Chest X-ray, PA view. Patient: 69 years old, sex M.
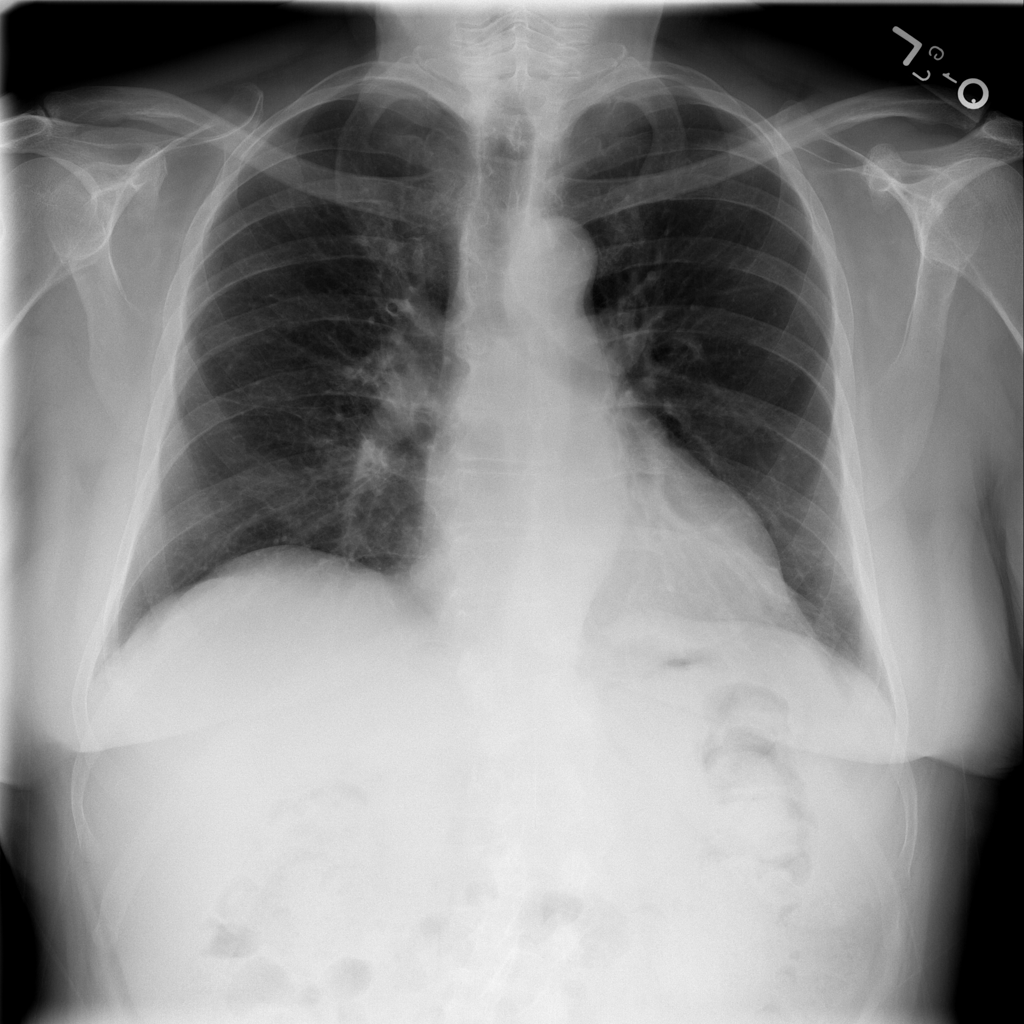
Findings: No Finding